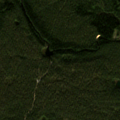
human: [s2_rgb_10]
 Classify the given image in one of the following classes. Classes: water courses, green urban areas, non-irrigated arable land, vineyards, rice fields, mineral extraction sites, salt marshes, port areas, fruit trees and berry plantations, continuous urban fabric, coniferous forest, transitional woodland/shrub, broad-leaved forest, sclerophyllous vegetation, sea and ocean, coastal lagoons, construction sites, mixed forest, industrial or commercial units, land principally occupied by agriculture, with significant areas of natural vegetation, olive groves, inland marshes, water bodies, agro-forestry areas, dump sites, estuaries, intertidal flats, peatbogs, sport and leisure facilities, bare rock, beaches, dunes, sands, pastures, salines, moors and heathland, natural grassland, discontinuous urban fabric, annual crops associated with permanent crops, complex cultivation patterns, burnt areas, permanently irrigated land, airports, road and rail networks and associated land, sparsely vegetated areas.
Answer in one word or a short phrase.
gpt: coniferous forest